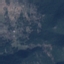
Label: HerbaceousVegetation